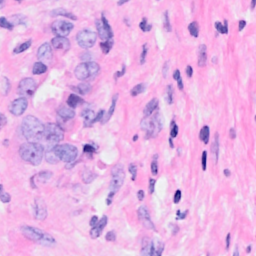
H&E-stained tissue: Breast